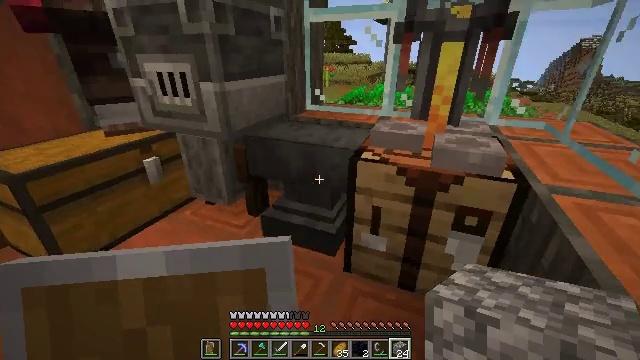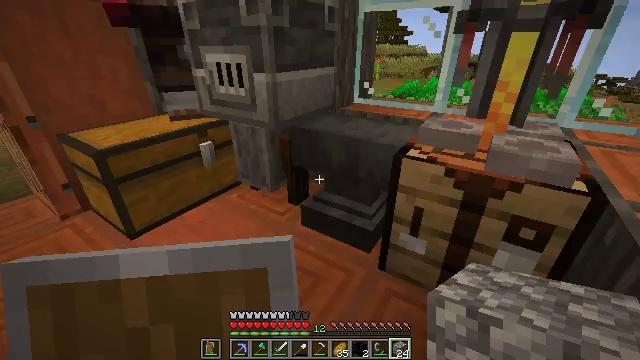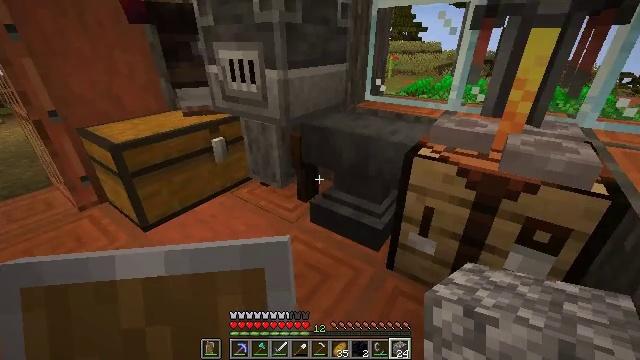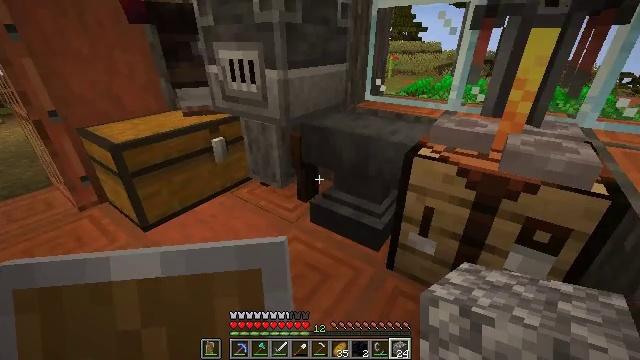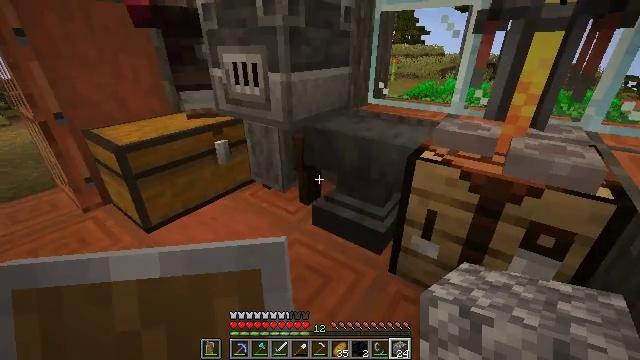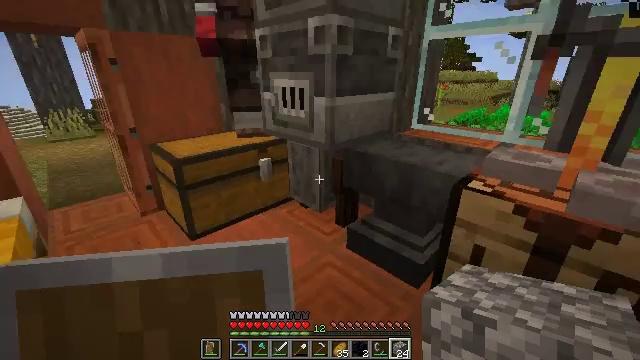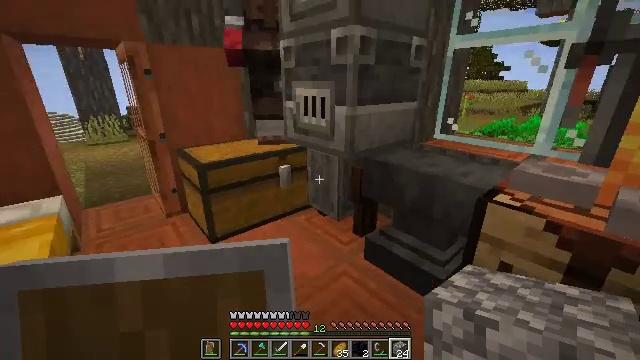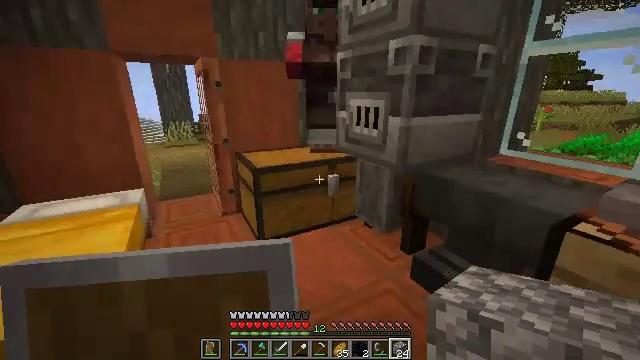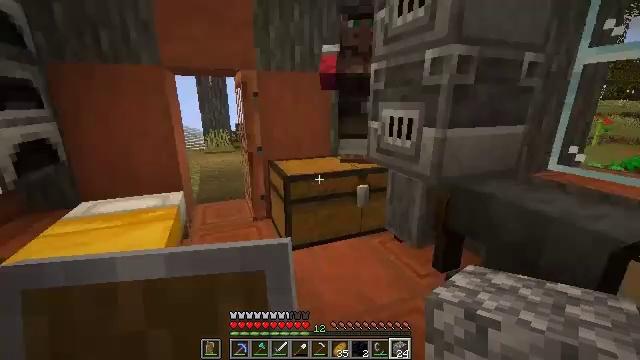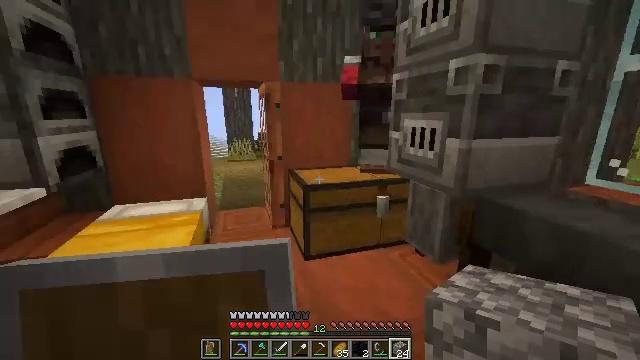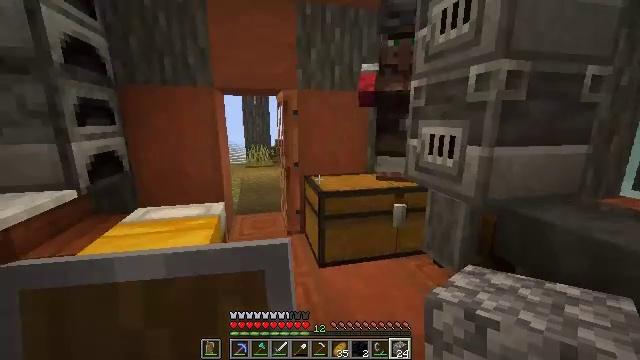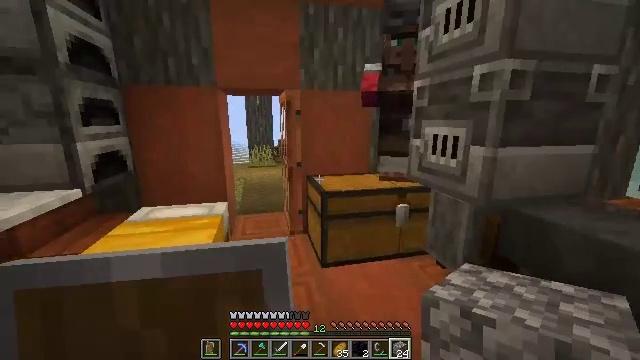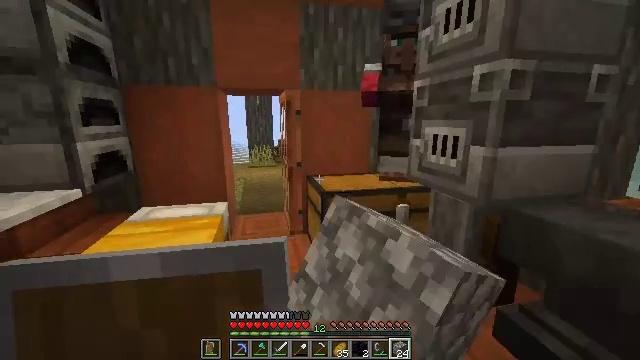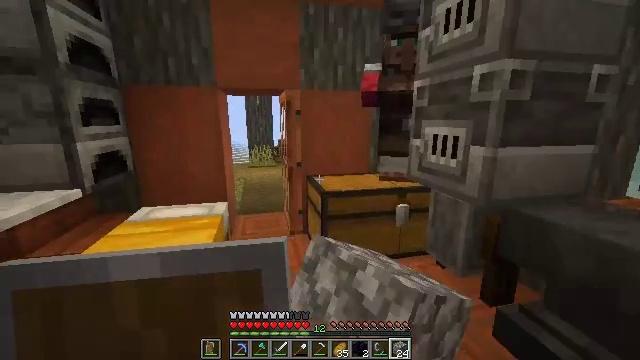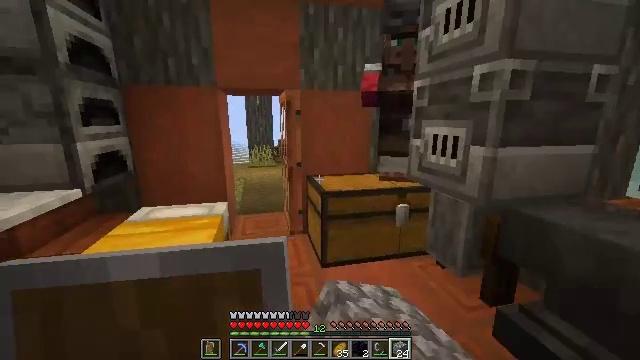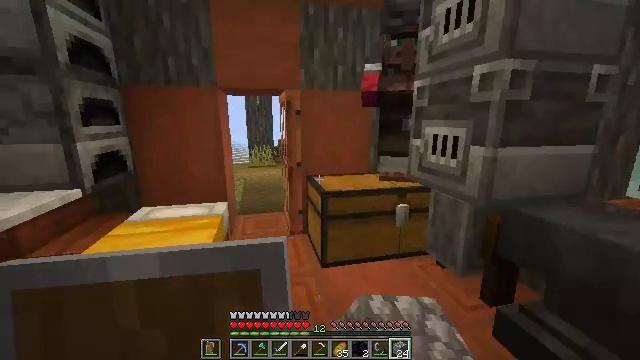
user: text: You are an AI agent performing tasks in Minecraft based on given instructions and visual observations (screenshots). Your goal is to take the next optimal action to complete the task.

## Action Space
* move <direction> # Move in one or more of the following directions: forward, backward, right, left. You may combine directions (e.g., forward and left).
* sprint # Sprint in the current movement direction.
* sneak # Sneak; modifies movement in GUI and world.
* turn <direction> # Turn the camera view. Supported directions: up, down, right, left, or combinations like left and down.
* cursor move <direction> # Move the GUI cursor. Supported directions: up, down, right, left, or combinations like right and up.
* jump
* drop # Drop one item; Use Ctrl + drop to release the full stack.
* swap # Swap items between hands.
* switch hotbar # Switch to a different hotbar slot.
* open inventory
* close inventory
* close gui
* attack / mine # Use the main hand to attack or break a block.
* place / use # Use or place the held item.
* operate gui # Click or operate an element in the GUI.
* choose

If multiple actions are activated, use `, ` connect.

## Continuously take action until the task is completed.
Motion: motion action
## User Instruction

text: Put your materials in the crafting grid to make an enchanting table.
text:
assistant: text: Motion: turn left and down
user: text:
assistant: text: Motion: turn left
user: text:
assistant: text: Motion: turn left
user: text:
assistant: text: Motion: no_op
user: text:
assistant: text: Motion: turn left and up
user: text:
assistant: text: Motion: turn left and up
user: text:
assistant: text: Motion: turn left and up
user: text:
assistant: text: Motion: turn left and up
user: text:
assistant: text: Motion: turn left and up
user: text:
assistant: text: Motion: turn left and up
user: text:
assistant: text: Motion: use / place
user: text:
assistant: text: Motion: use / place
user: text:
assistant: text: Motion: use / place
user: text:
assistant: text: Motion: no_op
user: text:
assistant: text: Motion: no_op
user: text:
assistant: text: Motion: open gui
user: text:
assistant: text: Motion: no_op
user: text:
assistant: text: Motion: no_op
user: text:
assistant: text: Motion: no_op
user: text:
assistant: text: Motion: no_op
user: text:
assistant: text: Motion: cursor move right and up
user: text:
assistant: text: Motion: cursor move right and up
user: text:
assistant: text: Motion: cursor move up
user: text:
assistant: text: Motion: cursor move up
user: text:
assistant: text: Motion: cursor move up
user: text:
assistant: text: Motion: no_op
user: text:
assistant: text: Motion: no_op
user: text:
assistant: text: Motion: sneak
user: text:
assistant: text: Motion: sneak
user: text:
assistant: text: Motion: sneak